Field crop: maize
Growth stage: 2
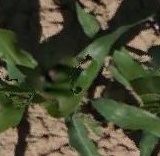
Species: maize